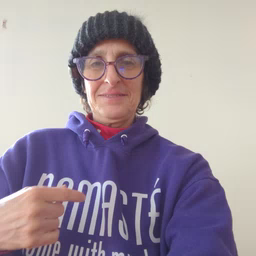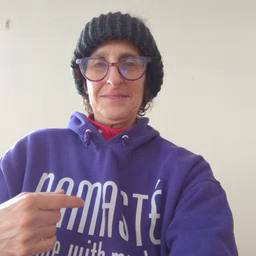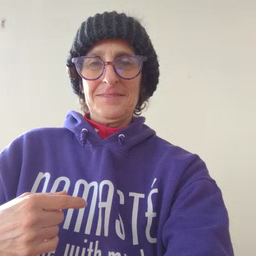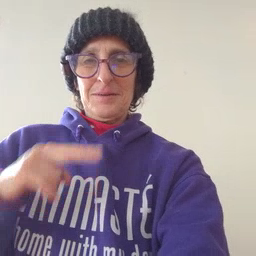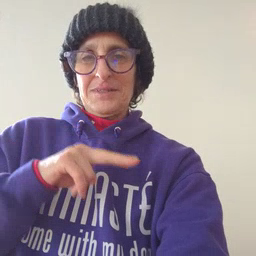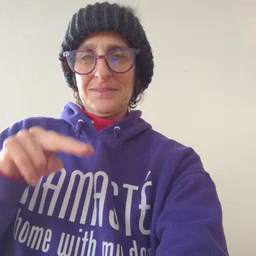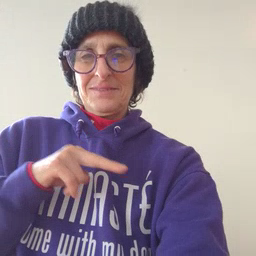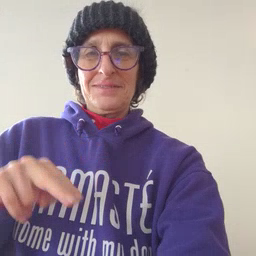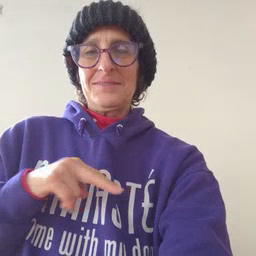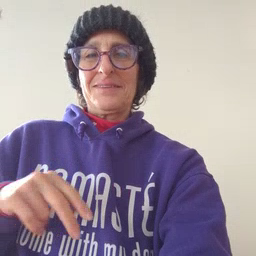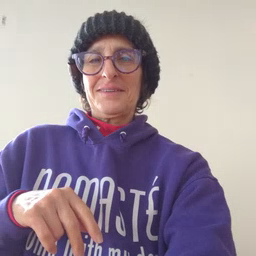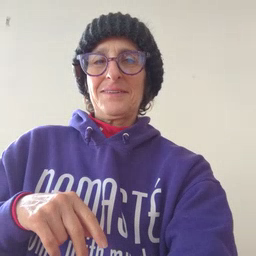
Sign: puzzle